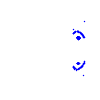
Particle: kaon